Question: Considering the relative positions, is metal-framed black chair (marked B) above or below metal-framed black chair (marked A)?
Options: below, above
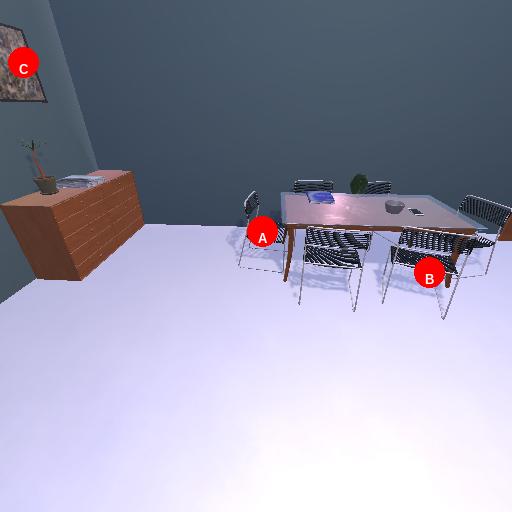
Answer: below